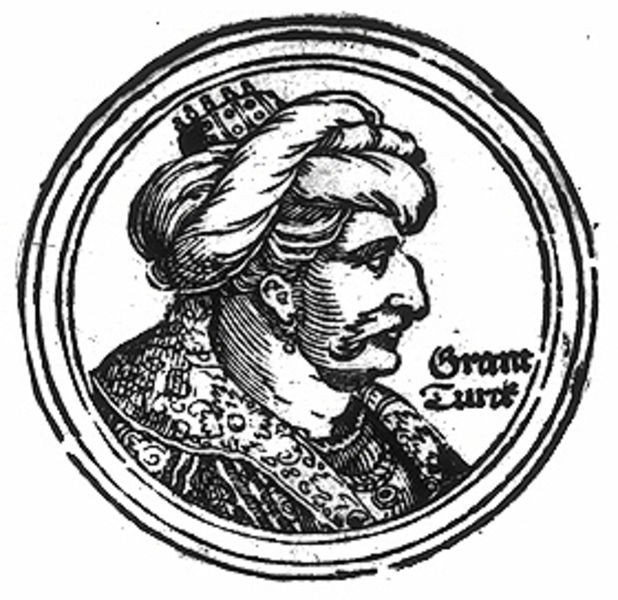
Titel: Bildnis des Sultans Soliman II des Prächtigen
Künstler: Hans Sebald Beham
Institution: (Seriendruck)
Schlagwörter: kopf, mann, umhang, blumen, frau, mund, nase, ohr, ohrring, profil, schmuck, schwarz, stirn, weiss, zeichnung, blick, ornament, alt, bart, hemd, schnurrbart, augen, gesicht, kragen, rahmen, bildnis, hals, portrait, porträt, auge, gewand, haare, mantel, stickerei, stoff, augenbrauen, kinn, krone, kreis, rund, holzschnitt, schrift, kette, grafik, könig, edel, face, pofil, schnauzbart, schnauzer, name, alter, medaillon, orient, druck, schwarzweiss, stich, gross, hakennase, stempel, herrscher, brokat, enface, türkisch, medaille, turban, miniatur, beschreibung, araber, sultan, münze, latein, prächtig, ohhring, türke, haös, osmane, friseur, orientale, kreisform, physiognomie, höcker, blumebn